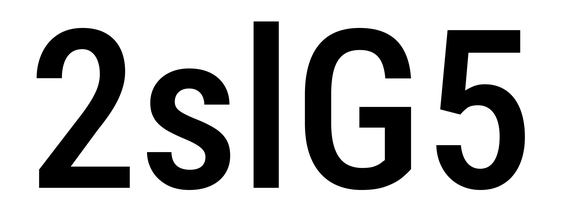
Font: Roboto_Condensed_Medium